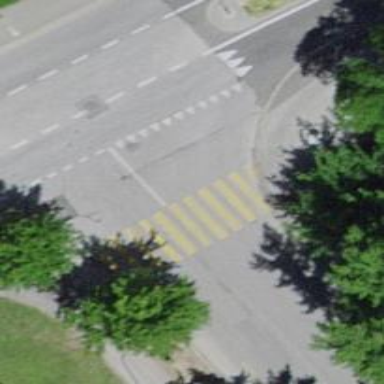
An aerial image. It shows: Footway crossing with marked asphalt surface.